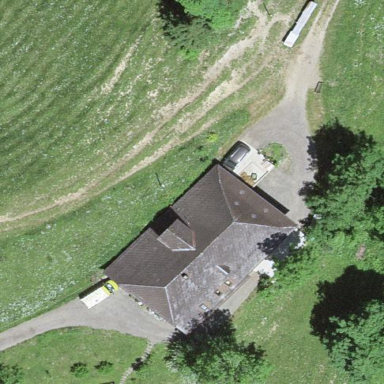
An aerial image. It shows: Farm building.